Field crop: maize
Growth stage: 2
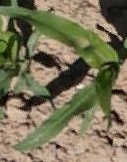
Species: maize